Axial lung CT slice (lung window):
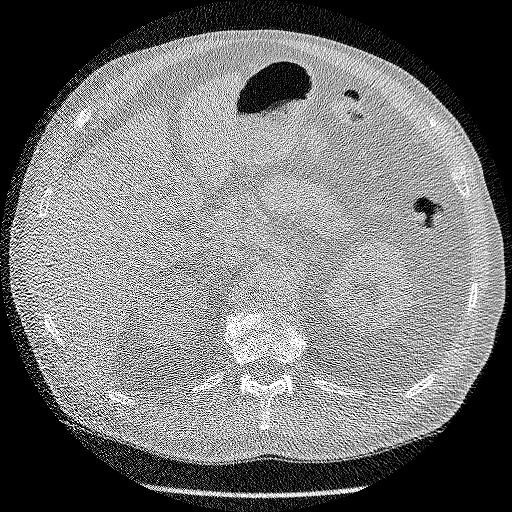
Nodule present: no